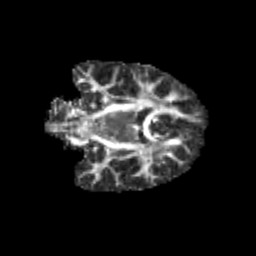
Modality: FA
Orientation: coronal
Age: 13
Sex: male
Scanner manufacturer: siemens
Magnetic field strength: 3 T
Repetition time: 3.8 s
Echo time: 0.07 s